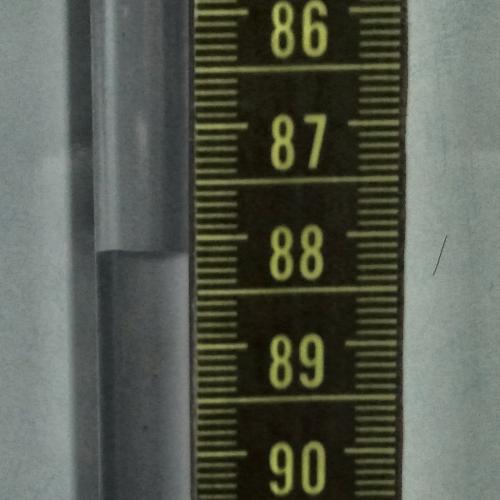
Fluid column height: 88.1 cm